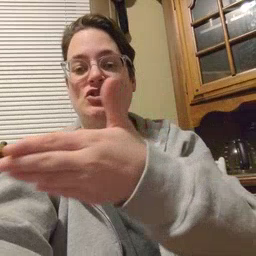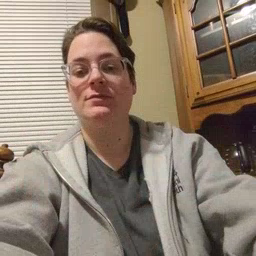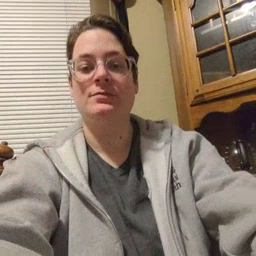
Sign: fish